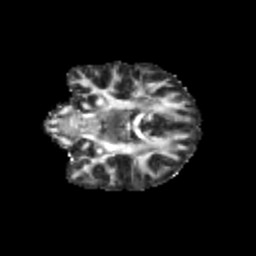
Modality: FA
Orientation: coronal
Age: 12
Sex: female
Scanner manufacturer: siemens
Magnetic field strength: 3 T
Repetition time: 3.8 s
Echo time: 0.07 s